Interaction volume radius: 5 \u00c5
Interaction volume height: 25 \u00c5
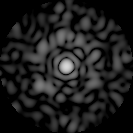
Disorder parameter: 0.8051